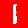
Digit: 1